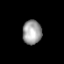
Tissue: prostate
Cell type: T cells
Senescence score: 0.3083
Nuclear area (px): 454
Mean DAPI intensity: 157.837